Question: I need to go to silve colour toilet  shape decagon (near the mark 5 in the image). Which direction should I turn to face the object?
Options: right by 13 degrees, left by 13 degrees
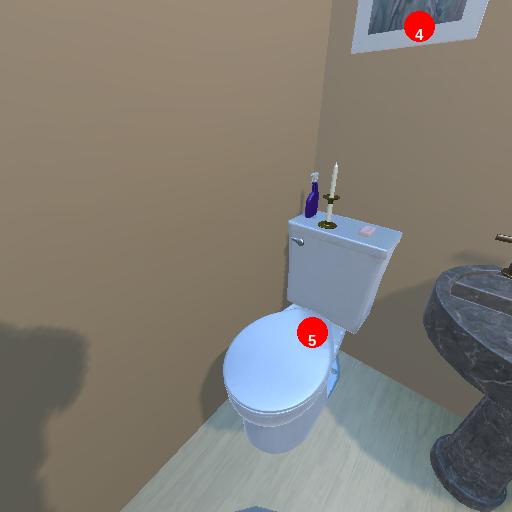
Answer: right by 13 degrees